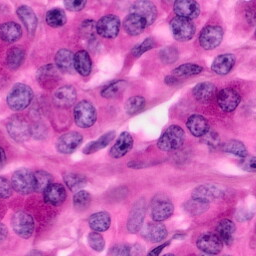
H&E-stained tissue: Pancreatic